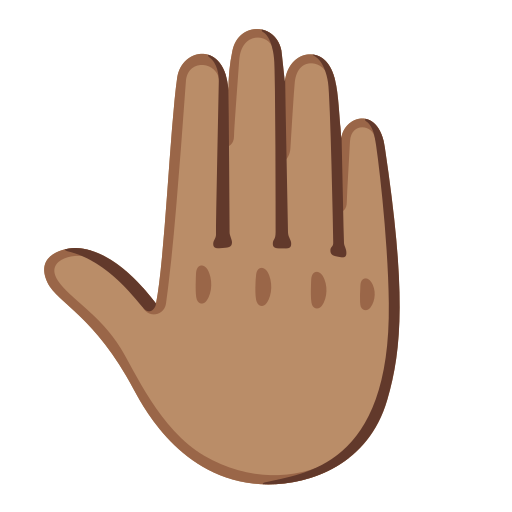
Emoji: 🤚🏽